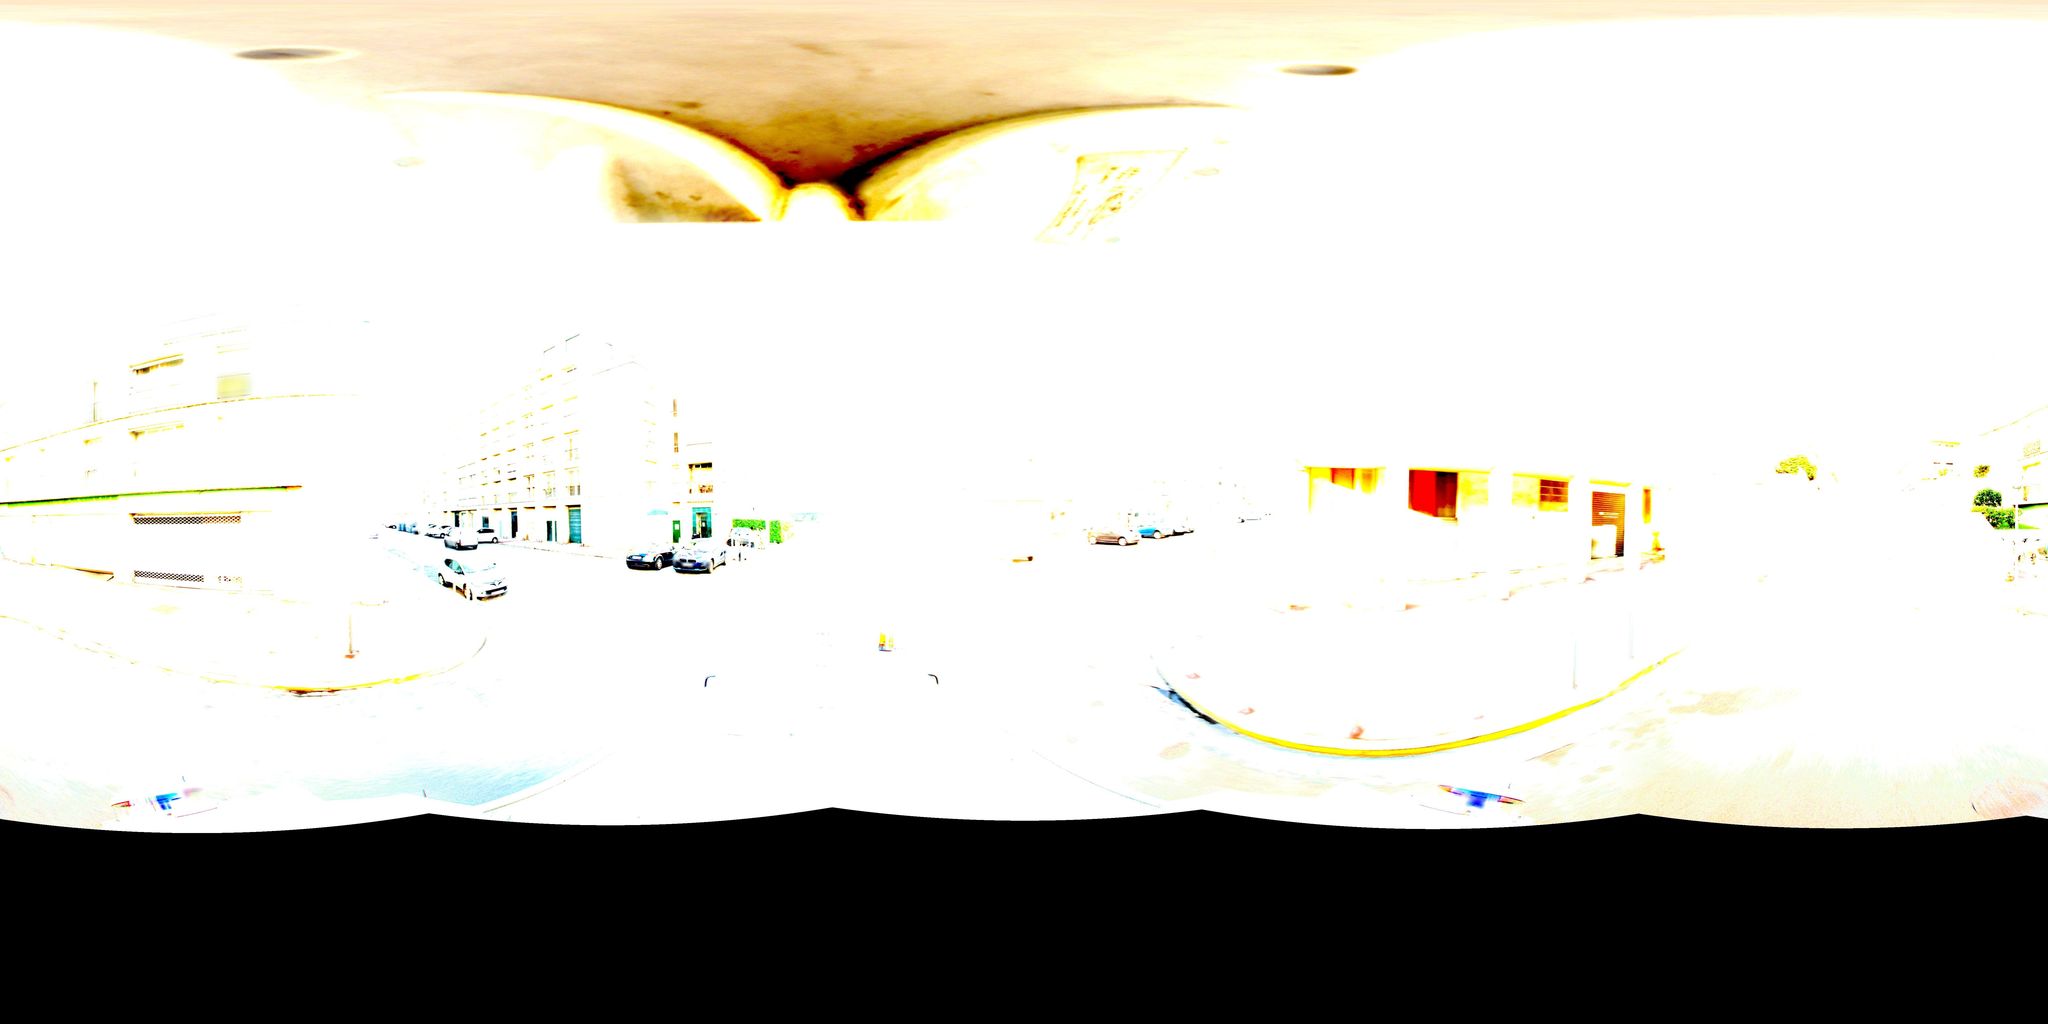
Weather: snowy
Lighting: day
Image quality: slightly poor
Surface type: driving surface
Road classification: steps, residential, footway
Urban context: urban centre
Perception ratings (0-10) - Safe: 4.62, Lively: 4.82, Beautiful: 6.22, Boring: 7.54, Depressing: 2.69, Wealthy: 4.92